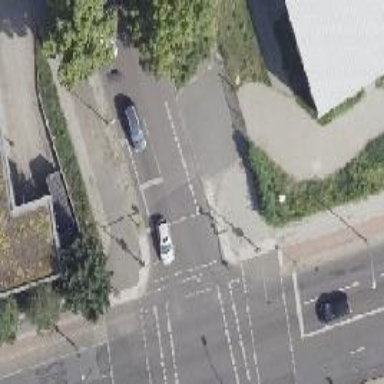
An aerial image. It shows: Residential road with asphalt surface. There are parallel parking lanes on both sides of the road.